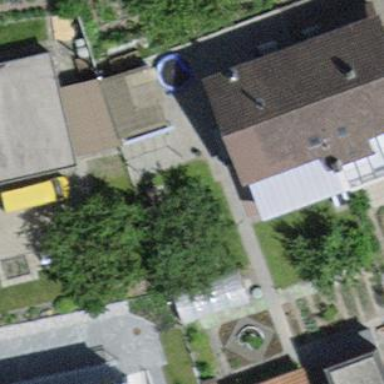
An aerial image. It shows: Garage building.